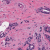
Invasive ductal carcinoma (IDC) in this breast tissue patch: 0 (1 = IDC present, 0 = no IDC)